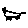
Label: cat